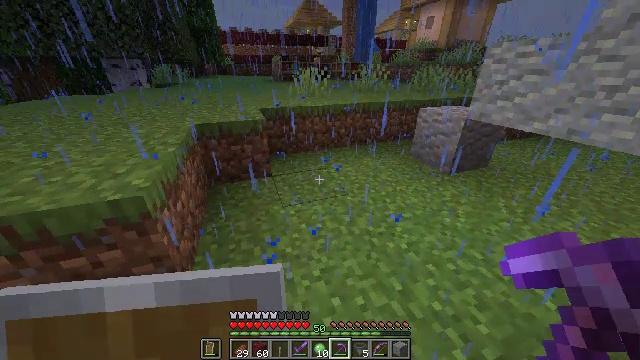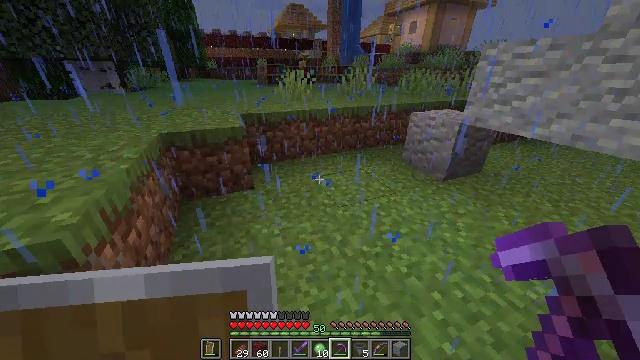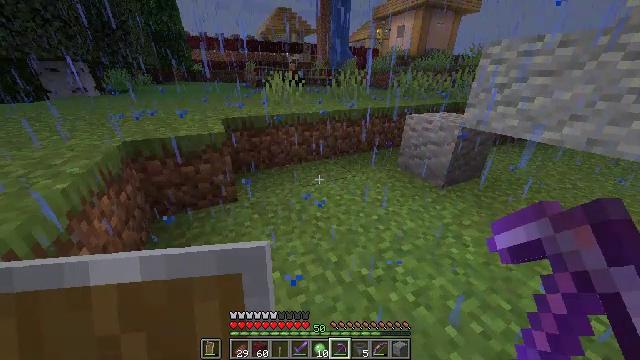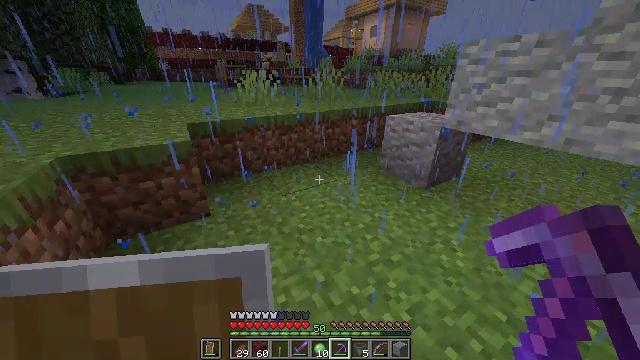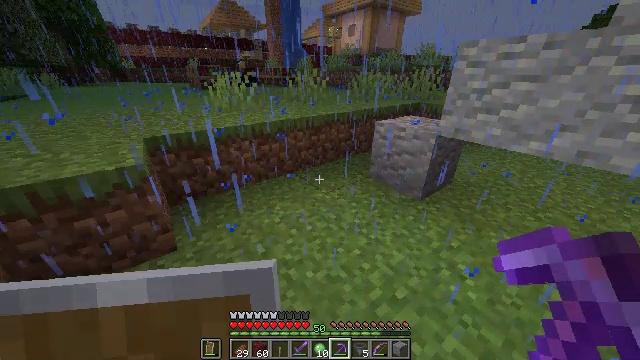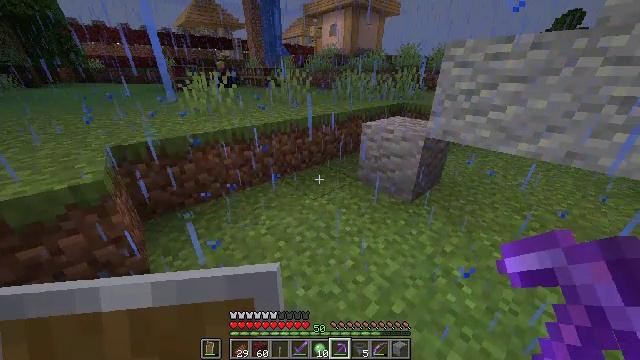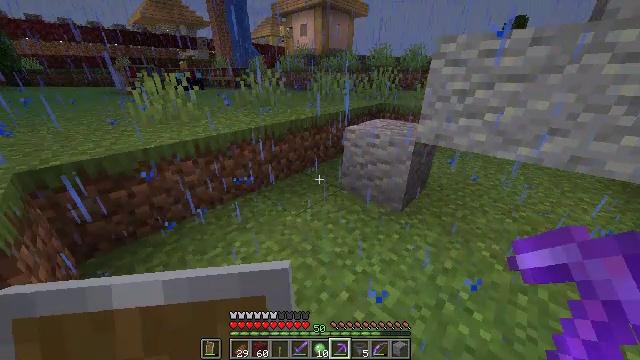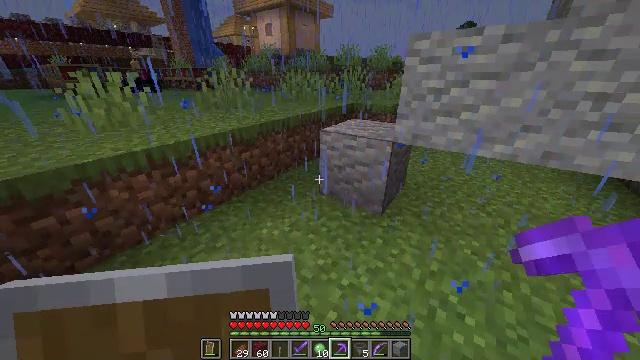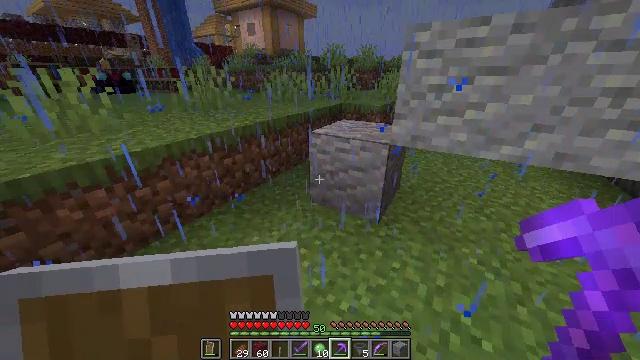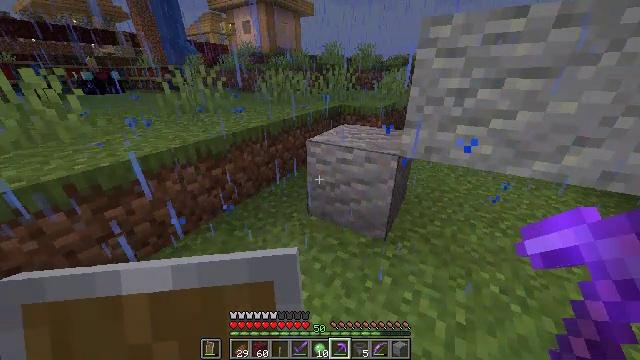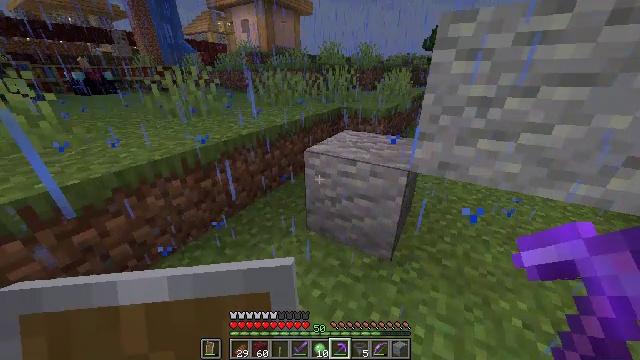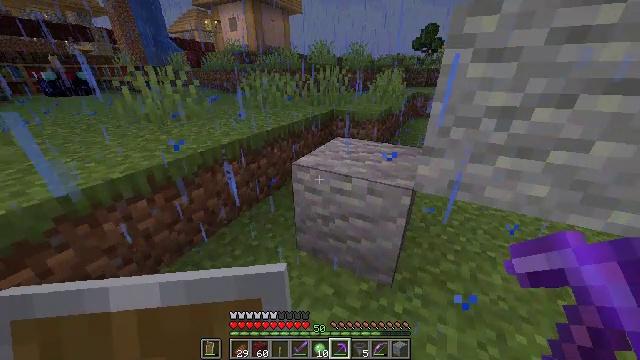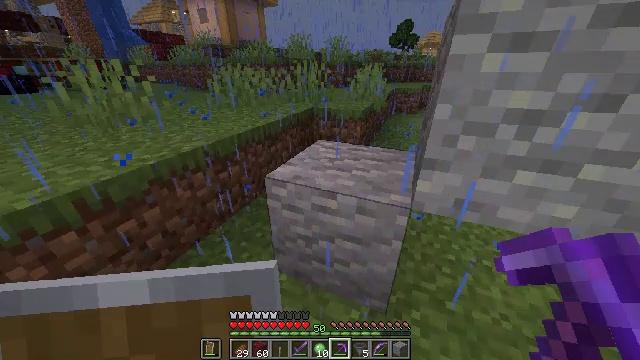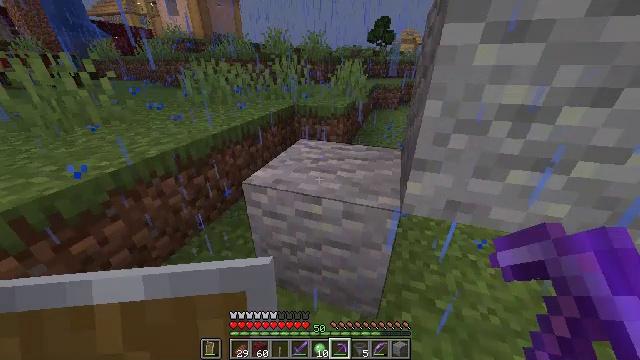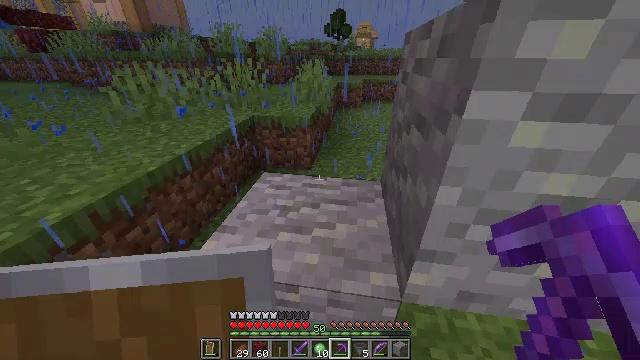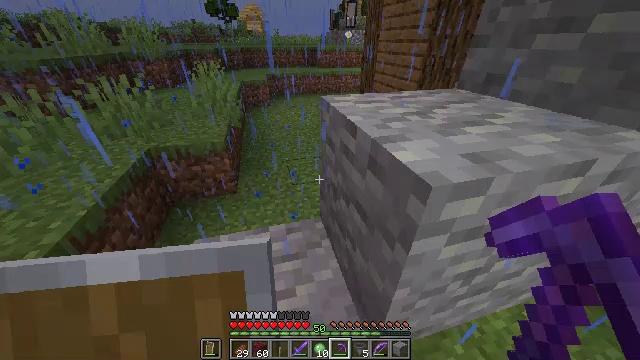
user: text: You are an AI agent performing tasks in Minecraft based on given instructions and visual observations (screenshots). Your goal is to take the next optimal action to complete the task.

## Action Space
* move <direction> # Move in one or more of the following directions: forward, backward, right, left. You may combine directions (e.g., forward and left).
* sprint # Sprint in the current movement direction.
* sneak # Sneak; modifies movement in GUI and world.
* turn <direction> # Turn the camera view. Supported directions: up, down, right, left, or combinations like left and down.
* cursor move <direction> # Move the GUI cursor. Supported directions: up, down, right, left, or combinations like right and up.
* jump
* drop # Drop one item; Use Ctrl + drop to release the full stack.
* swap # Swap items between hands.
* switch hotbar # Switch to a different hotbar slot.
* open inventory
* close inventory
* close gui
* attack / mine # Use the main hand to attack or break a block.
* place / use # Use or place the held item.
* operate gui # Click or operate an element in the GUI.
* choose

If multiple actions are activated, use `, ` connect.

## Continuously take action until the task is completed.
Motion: motion action
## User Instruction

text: Harvest the slime block from the ground.
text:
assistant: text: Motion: move forward, turn right
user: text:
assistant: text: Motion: move forward, turn right
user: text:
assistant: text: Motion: move forward, turn right
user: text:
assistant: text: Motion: move forward, turn right
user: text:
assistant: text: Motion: move forward, turn right
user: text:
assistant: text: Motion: move forward, turn right
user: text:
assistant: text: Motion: move forward, turn right
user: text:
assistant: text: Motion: move forward, turn right
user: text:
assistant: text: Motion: move forward
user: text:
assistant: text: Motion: move forward
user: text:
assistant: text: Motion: move forward, turn right
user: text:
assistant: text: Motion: move forward, turn right and down
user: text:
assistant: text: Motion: move forward, turn right
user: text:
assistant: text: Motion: move forward, turn right and down, jump
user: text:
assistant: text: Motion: move forward, turn right and down, jump
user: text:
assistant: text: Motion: move forward, turn right, jump
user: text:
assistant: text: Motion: turn right
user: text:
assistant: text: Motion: turn right
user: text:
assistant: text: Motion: turn right
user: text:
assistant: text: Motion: turn right
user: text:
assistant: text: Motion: turn right
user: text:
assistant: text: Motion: no_op
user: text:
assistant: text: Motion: turn left and up
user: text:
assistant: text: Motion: no_op
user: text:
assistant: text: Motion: turn right
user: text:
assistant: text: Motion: turn down
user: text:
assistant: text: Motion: turn down
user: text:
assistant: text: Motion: turn right
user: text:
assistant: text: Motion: no_op
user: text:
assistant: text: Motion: turn left